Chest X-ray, PA view. Patient: 77 years old, sex M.
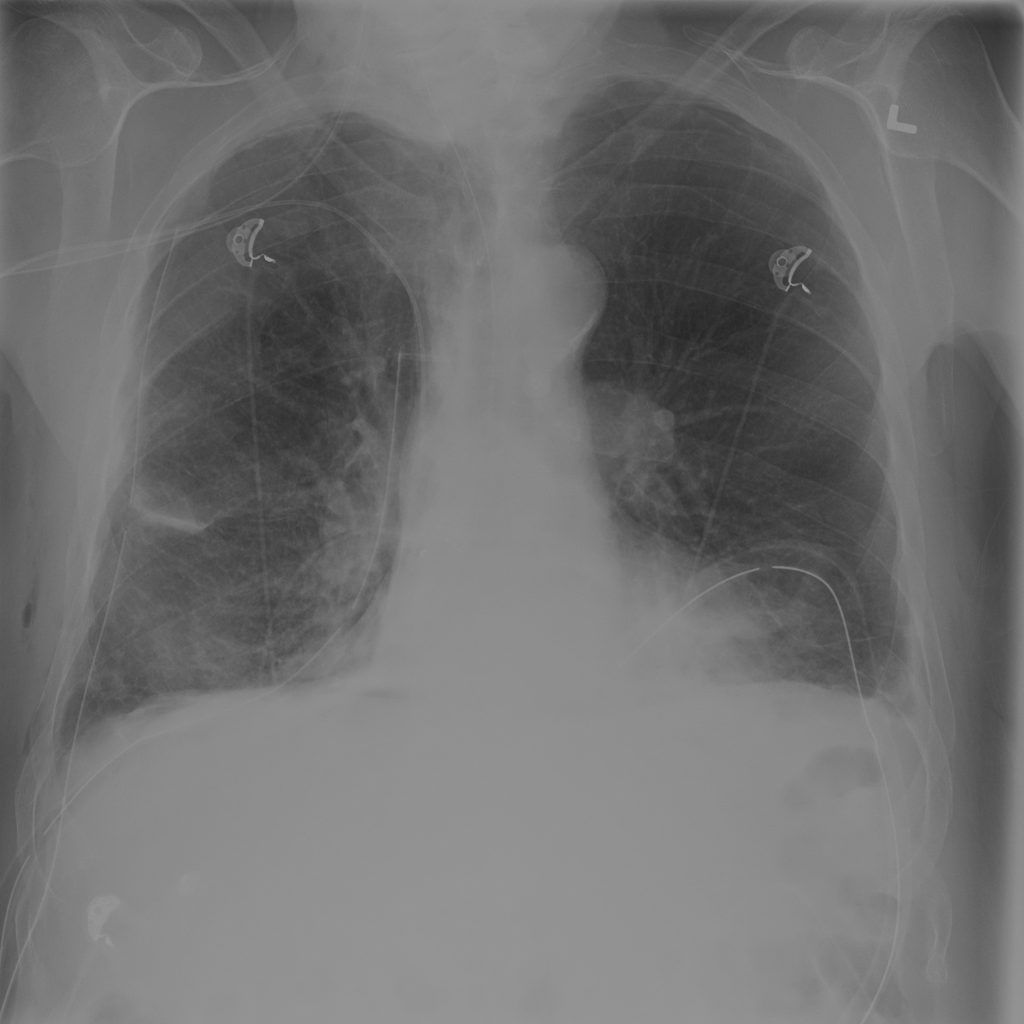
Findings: Atelectasis, Effusion, Infiltration, Pneumothorax